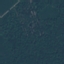
Label: Forest